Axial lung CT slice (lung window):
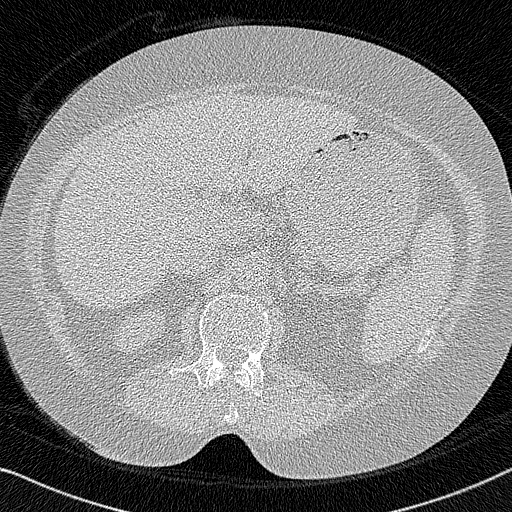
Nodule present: no